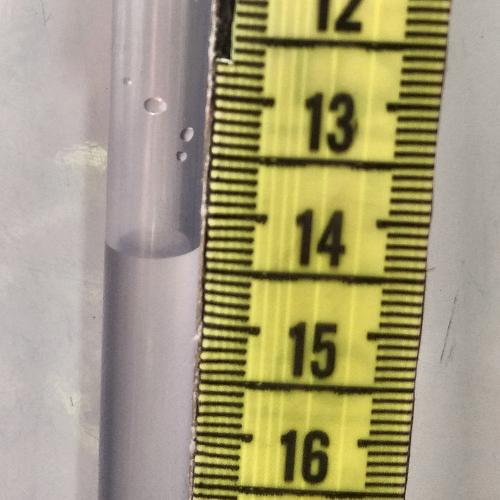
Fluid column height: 14.3 cm